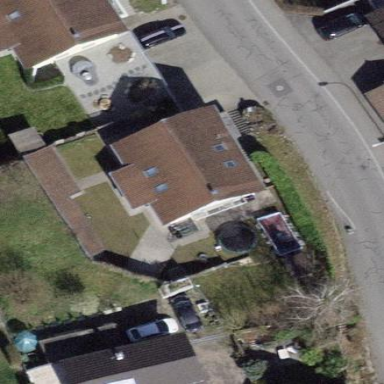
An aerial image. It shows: Detached building.